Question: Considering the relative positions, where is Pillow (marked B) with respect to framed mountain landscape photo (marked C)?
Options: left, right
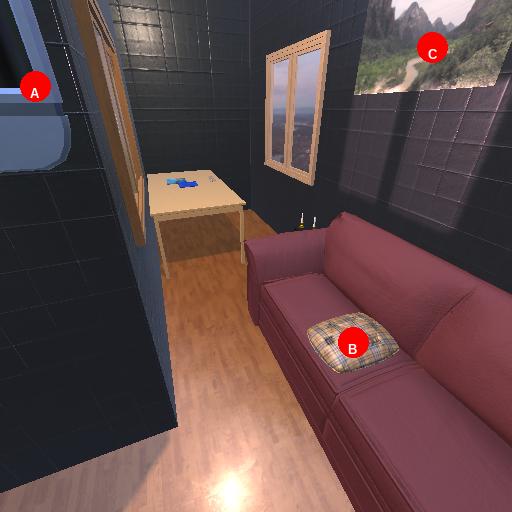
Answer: left